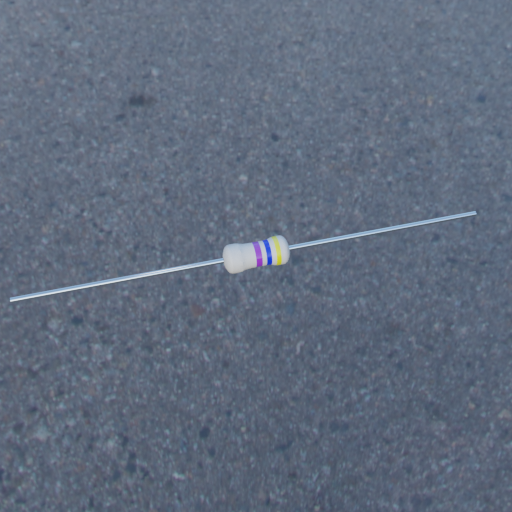
Resistor colour bands (in order): violet, blue, yellow